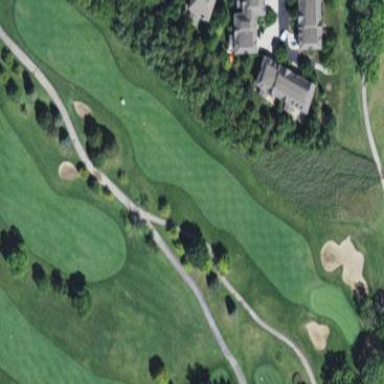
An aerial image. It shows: Well-maintained grassy area designated as golf fairway for the sport of golf. The grass is neatly mown.